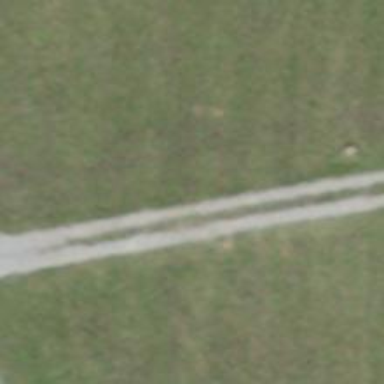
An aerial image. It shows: Gravel track.